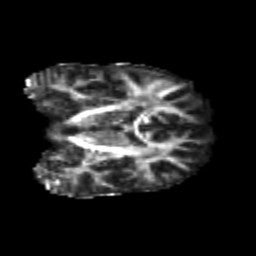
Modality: FA
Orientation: coronal
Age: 22
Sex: male
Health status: healthy
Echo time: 0.074 s